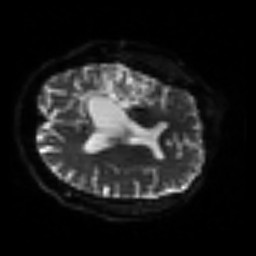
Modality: sbref
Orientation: axial
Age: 49
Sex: male
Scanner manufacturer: siemens
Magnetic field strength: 3 T
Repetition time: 3.2 s
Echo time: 0.081 s